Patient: sex F, age 48
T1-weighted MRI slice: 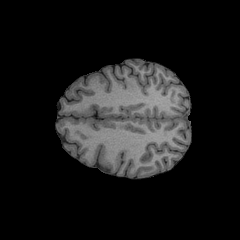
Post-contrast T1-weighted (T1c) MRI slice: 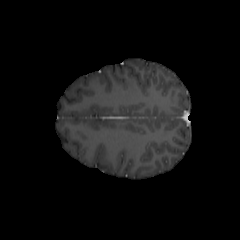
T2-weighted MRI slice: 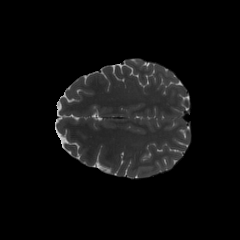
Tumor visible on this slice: no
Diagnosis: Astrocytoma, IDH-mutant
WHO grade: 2